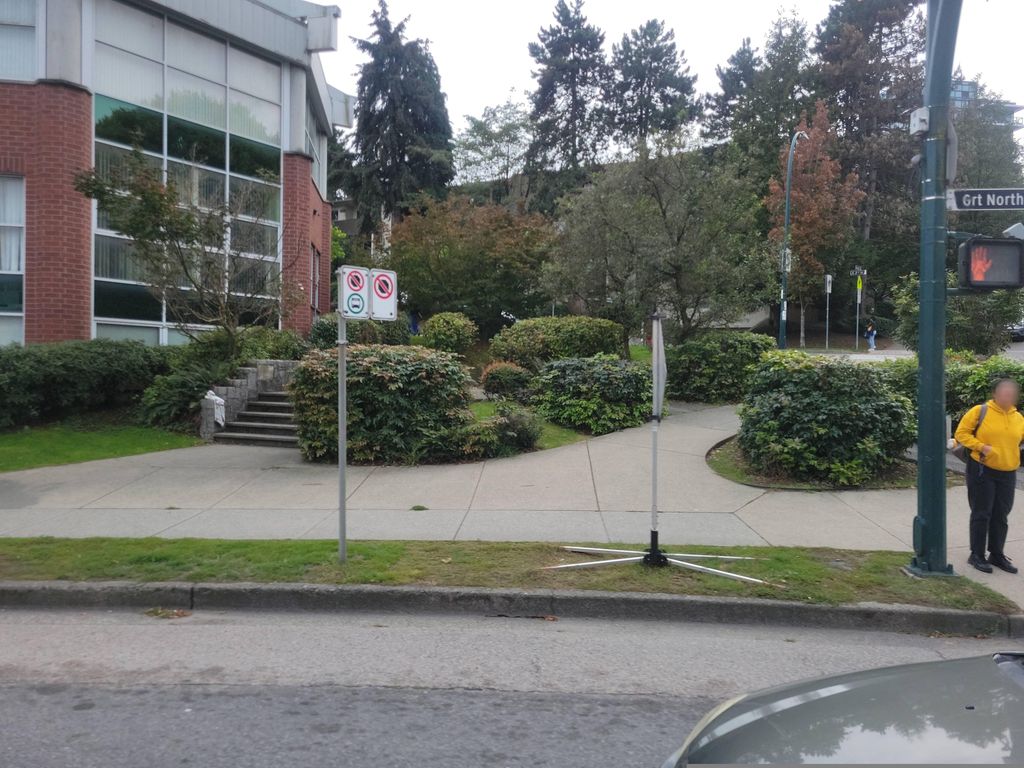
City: vancouver